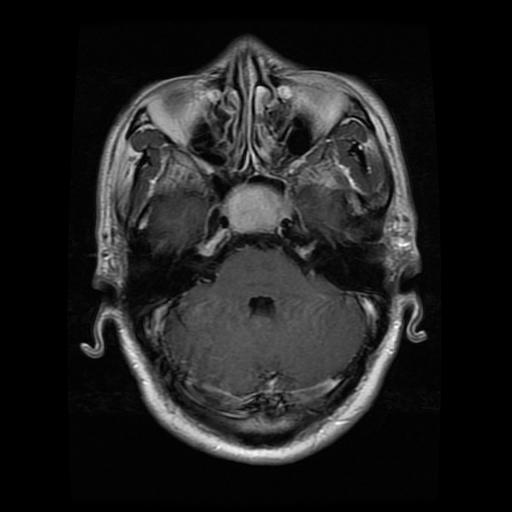
Label: pituitary